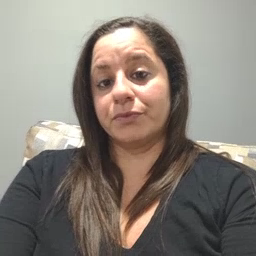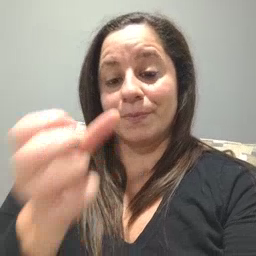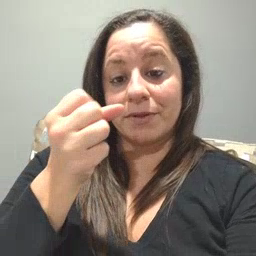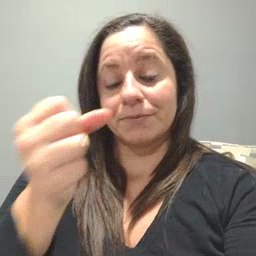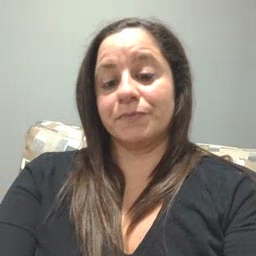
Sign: milk